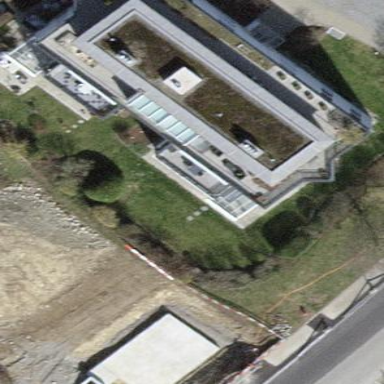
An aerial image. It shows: Building with apartments and flat roof.